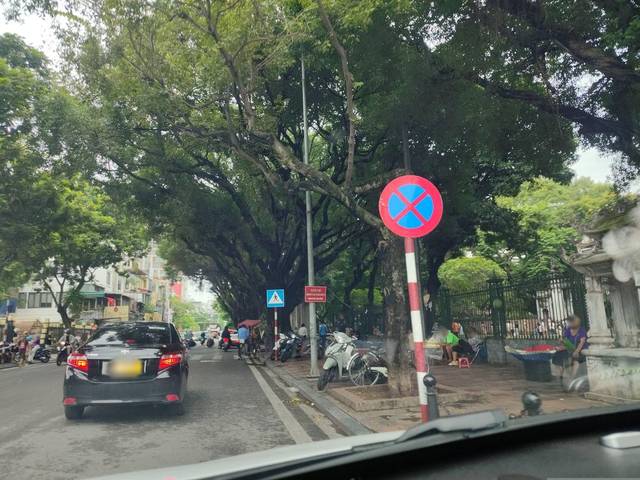
Region: Vietnam
Coordinates: 21.027, 105.836